Aerial crown-view tile of a tropical tree (Barro Colorado Island, Panama), acquired 20250616:
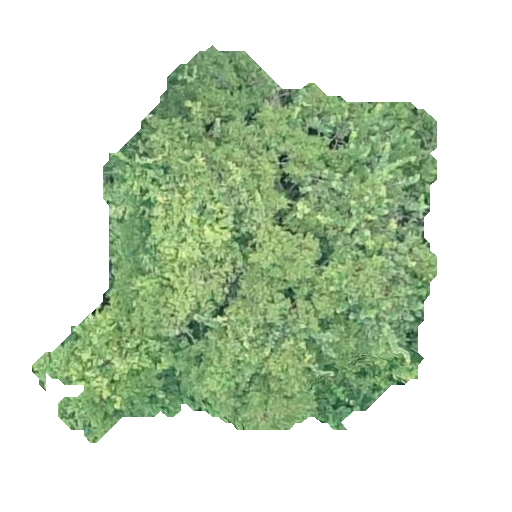
Species: Pouteria stipitata
GBIF accepted scientific name: Pouteria stipitata
Crown area: 157.241 m²